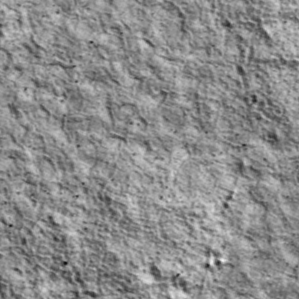
Label: non_frost